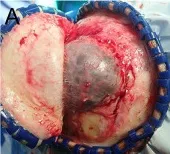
Intraoperative images (A) Following reflecting the galea showing a well-demarcated extracranial tumor.
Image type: medical_photograph (other_medical_photograph)